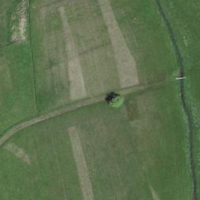
EUNIS habitat code: 24
Species observed at this site:
Tetrix subulata
Roeseliana roeselii